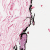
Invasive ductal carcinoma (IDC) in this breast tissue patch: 0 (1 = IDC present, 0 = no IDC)